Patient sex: F
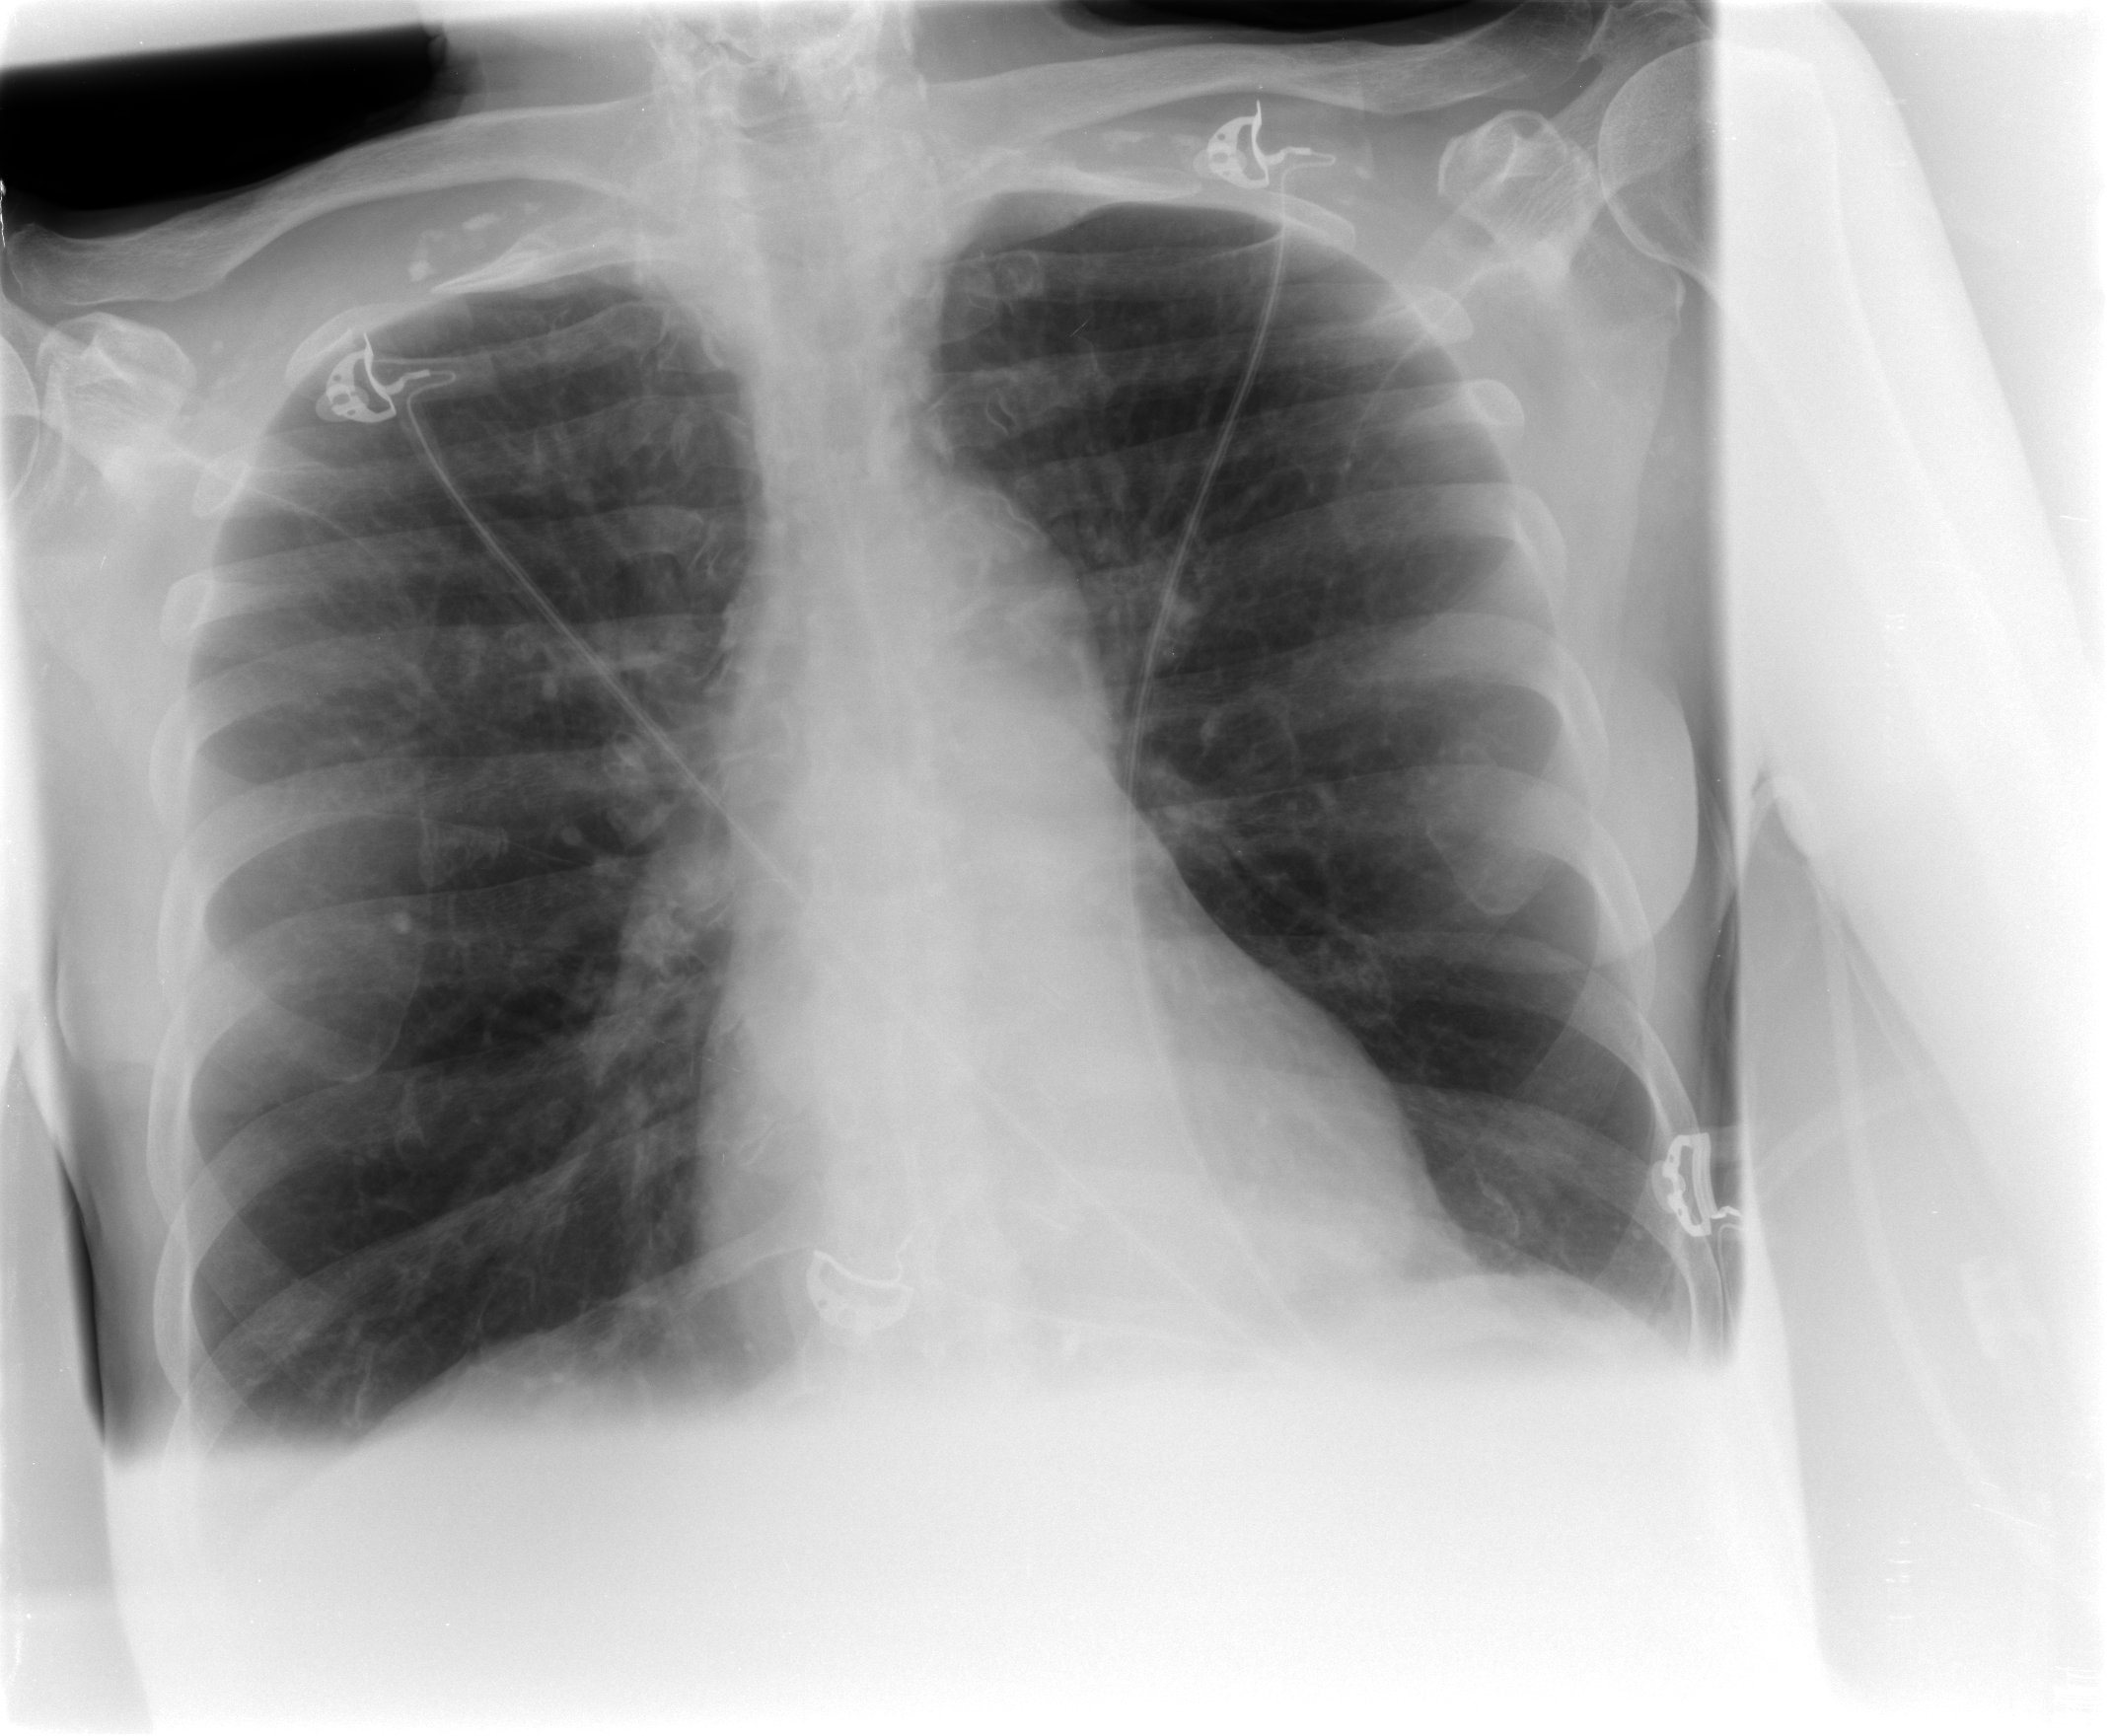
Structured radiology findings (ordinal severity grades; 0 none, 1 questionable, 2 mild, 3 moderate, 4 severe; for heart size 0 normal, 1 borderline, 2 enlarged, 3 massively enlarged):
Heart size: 2
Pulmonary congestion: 0
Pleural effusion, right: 0
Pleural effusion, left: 0
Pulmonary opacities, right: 0
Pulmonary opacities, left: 0
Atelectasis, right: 2
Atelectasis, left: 2